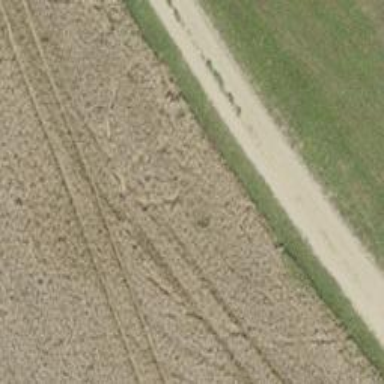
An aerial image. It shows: Unpaved track with grade2 quality type.